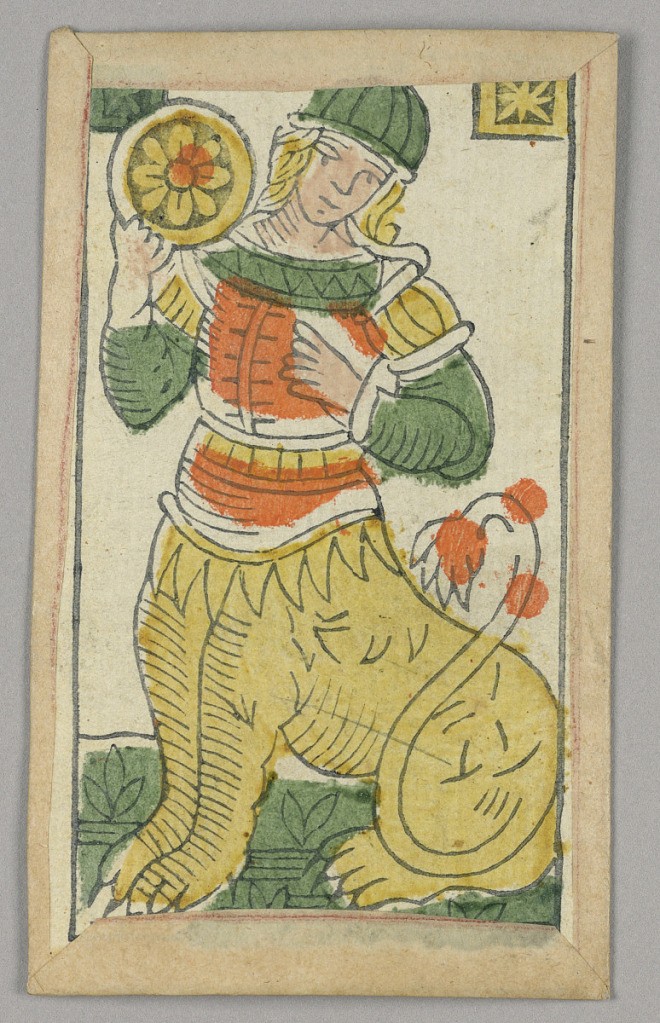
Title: Minchiate (Tarot) Playing Card
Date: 17th century
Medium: Stencil-colored woodblock print
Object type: Playing card
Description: Part of a set of Italian Minchiate playing cards.